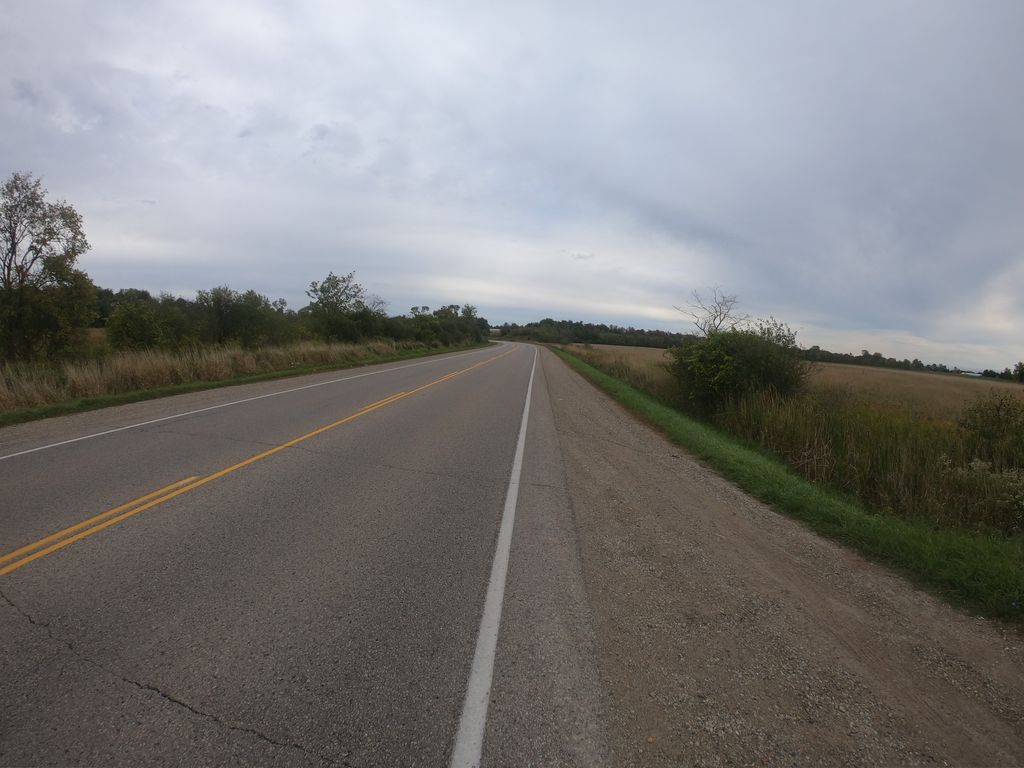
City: kitchener-waterloo